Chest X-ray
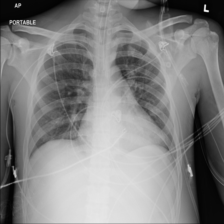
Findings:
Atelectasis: negative
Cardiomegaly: negative
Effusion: negative
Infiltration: negative
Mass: negative
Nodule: negative
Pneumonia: negative
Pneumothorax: negative
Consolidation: negative
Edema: negative
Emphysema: negative
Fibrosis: negative
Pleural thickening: negative
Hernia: negative